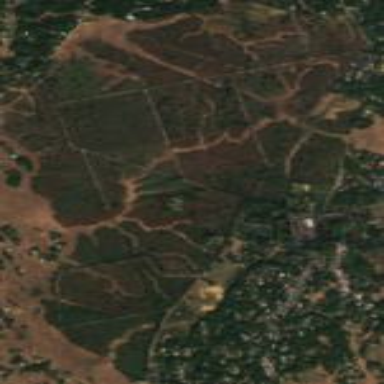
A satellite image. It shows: Orchard consisting of tea plants.